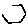
Label: hexagon